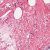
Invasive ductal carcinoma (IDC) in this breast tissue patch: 0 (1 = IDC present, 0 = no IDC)